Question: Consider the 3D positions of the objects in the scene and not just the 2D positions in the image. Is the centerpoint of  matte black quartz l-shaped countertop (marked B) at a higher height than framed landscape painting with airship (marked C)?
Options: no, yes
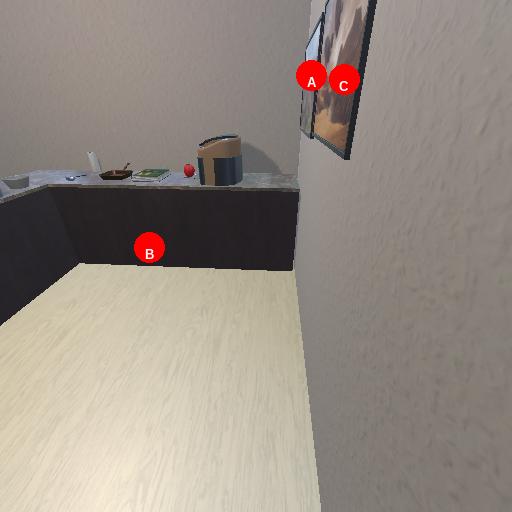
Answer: no